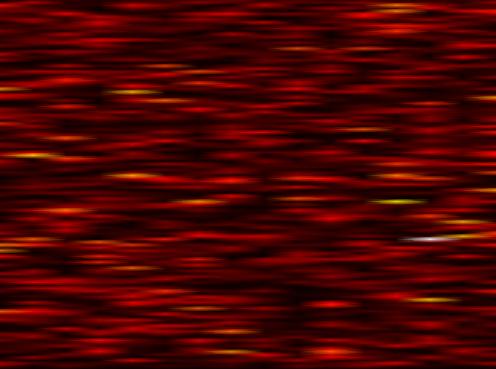
Label: OFDM